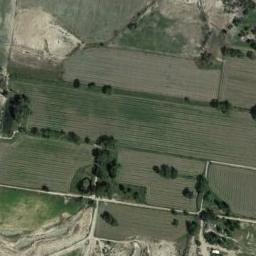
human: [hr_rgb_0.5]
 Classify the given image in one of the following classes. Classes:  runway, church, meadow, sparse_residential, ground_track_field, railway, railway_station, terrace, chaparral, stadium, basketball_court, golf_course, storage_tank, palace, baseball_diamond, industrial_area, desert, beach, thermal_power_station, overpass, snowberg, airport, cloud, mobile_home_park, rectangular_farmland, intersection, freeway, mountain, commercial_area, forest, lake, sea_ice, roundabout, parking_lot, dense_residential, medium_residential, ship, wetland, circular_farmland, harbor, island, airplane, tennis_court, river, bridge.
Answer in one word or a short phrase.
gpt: rectangular_farmland